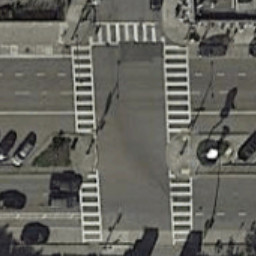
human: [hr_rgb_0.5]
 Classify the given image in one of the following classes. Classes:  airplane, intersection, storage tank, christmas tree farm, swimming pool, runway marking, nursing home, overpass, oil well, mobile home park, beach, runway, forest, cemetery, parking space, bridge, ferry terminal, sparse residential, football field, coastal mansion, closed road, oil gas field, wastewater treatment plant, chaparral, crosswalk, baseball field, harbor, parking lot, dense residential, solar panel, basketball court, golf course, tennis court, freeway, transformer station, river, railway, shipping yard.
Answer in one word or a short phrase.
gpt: crosswalk